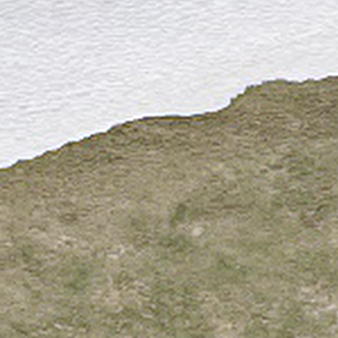
Label: other